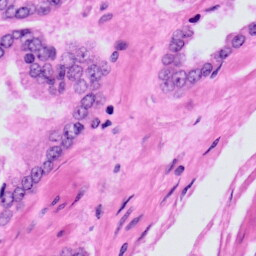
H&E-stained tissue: Prostate